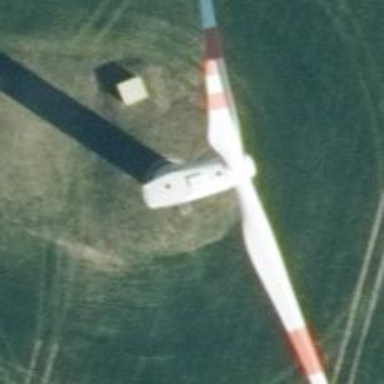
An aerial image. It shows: Wind generator with horizontal axis. The generator is wind turbine.